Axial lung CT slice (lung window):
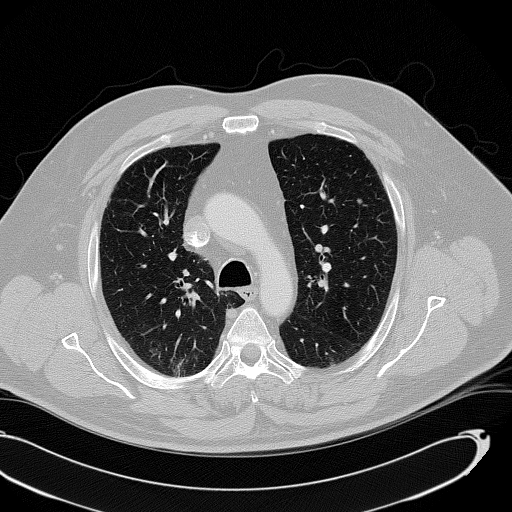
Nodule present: yes
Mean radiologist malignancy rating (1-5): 2.5